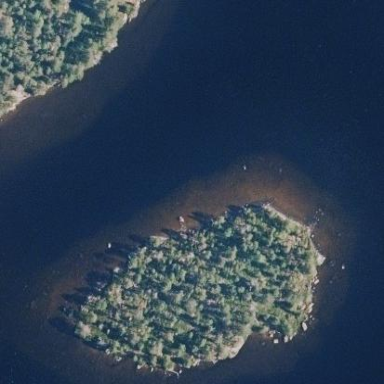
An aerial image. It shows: Islet.